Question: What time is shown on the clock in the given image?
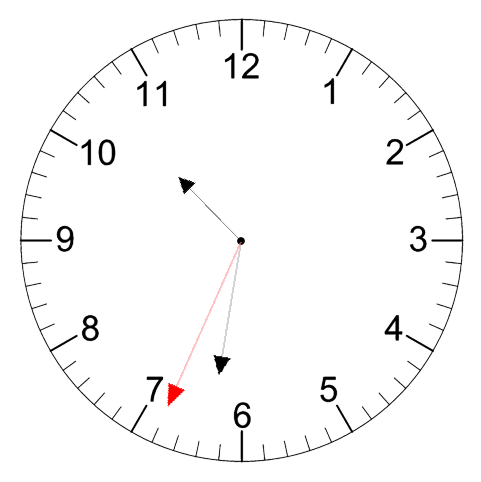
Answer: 10:31:34